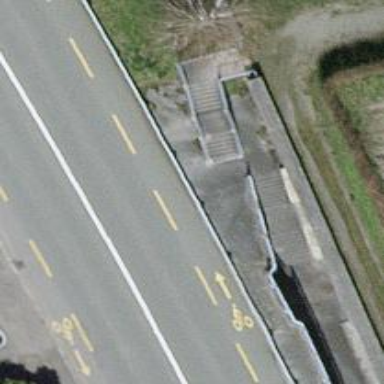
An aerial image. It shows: Set of steps on the road.